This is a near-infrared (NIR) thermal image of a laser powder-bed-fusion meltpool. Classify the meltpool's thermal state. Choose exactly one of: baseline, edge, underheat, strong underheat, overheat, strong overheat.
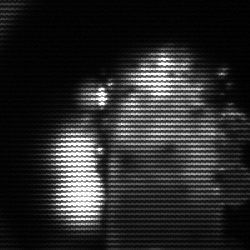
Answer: strong underheat